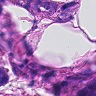
Metastatic tissue present: yes